Question: There are some blocks in the picture. Find the smallest square area that can place all the small blocks in the area in a suitable way without overlapping. Return the length of the square side.
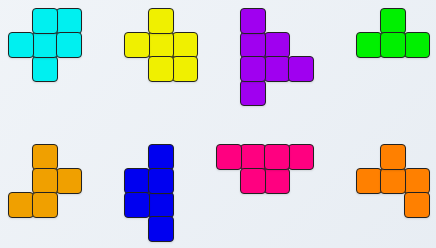
Answer: 7